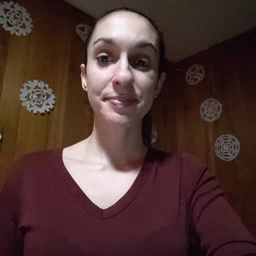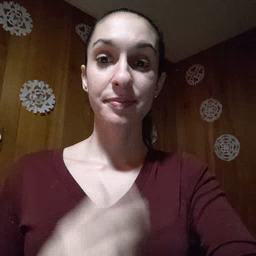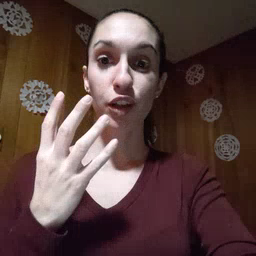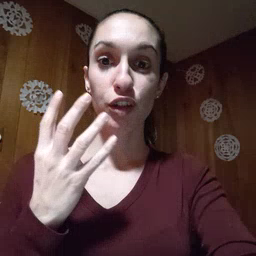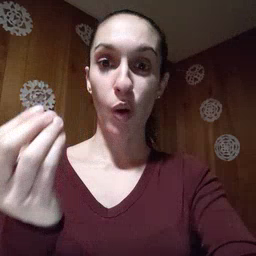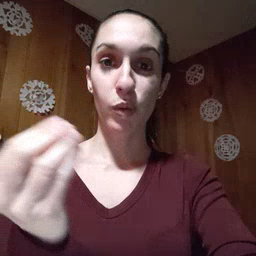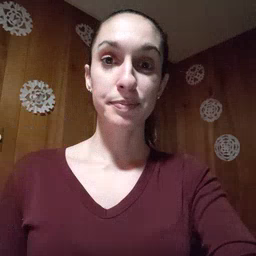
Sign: go